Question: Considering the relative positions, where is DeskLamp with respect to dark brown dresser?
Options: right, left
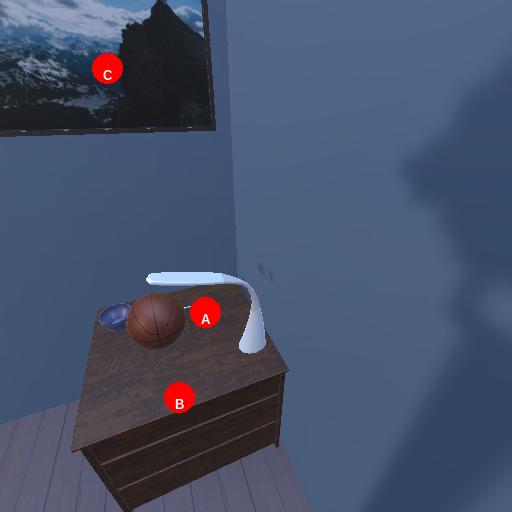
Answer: right